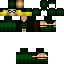
A male human skin with green skin, wearing brown helmet dressed in a green armor chest and brown pants, featuring a closed mouth.